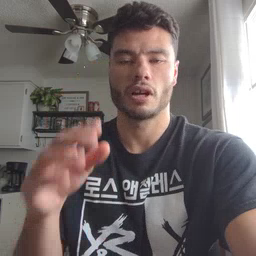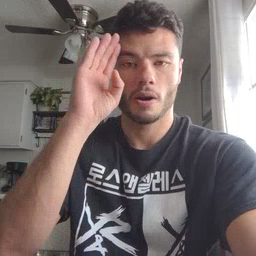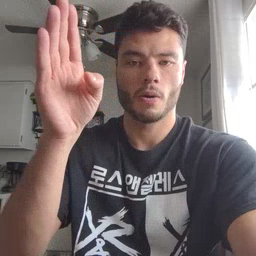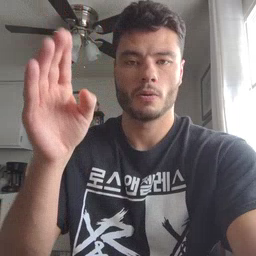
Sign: hello